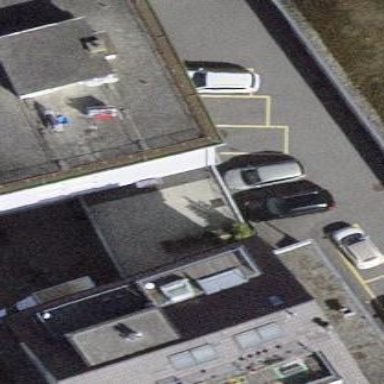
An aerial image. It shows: Group of garages.